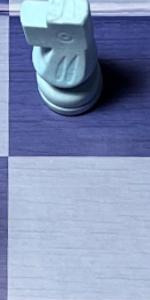
Label: Empty